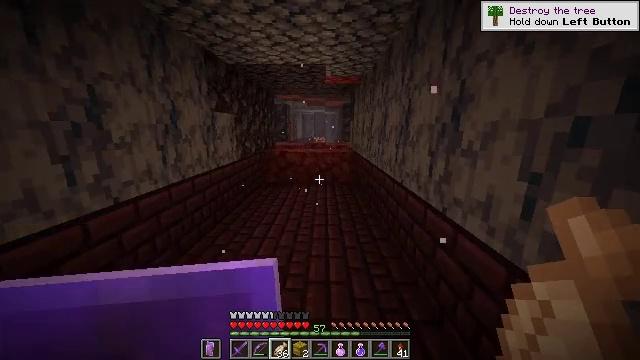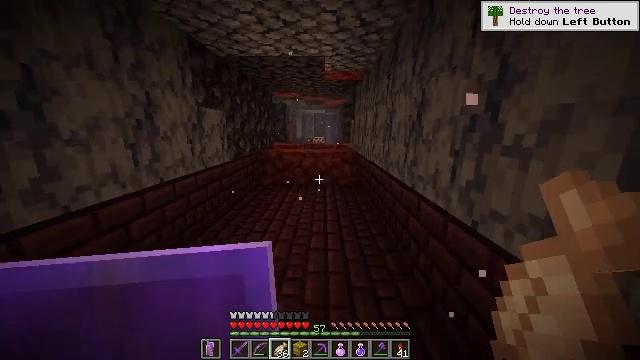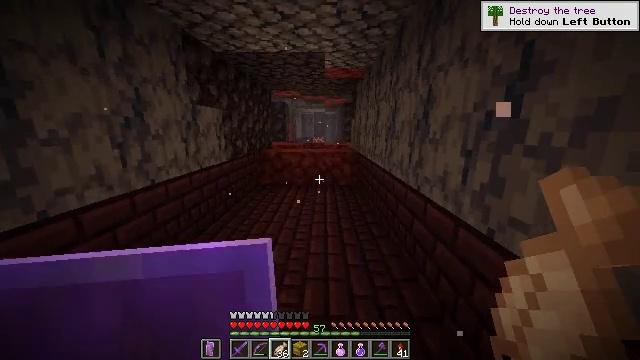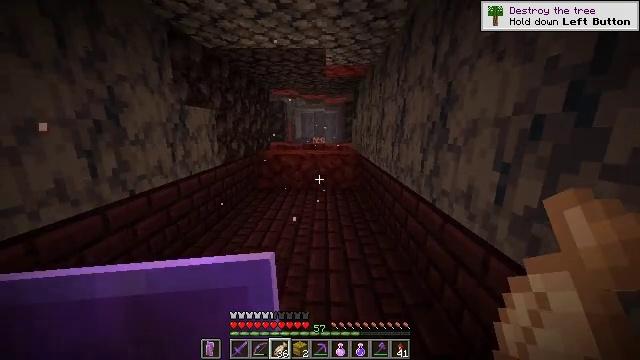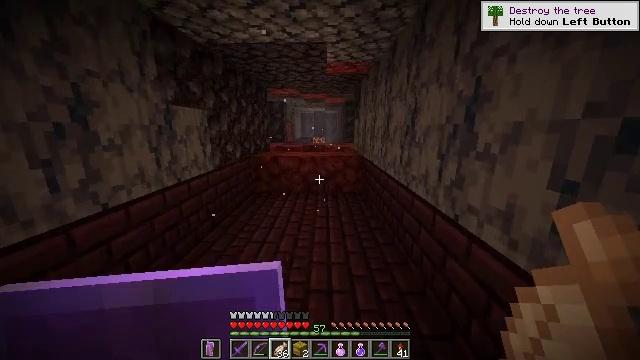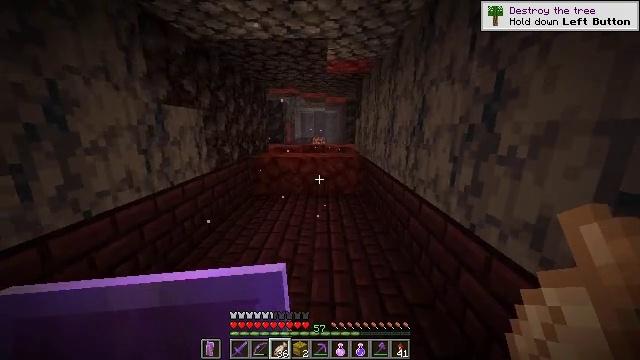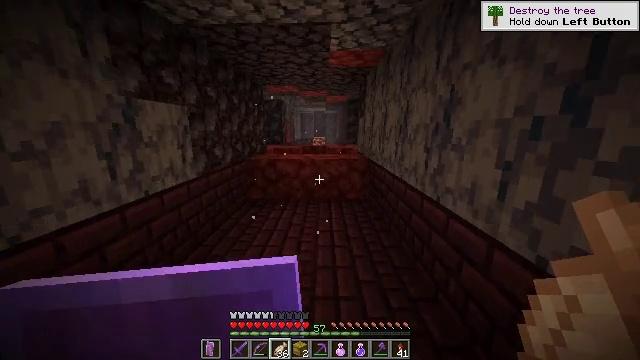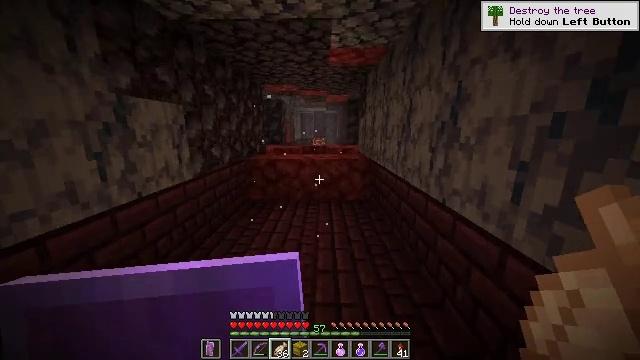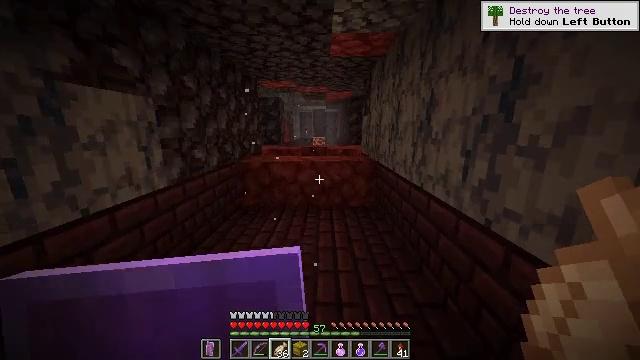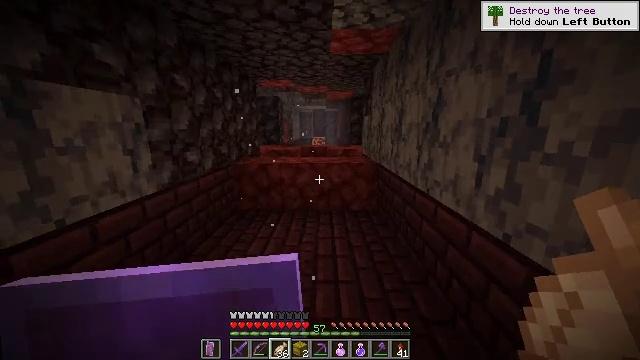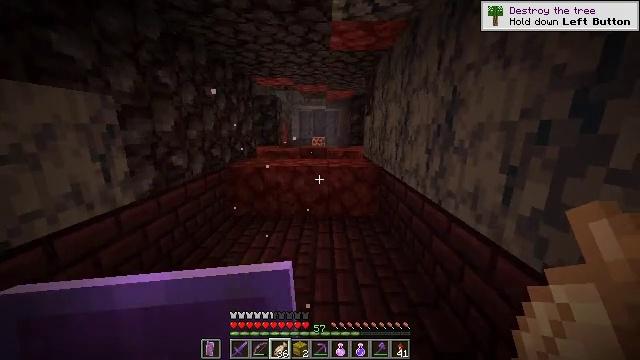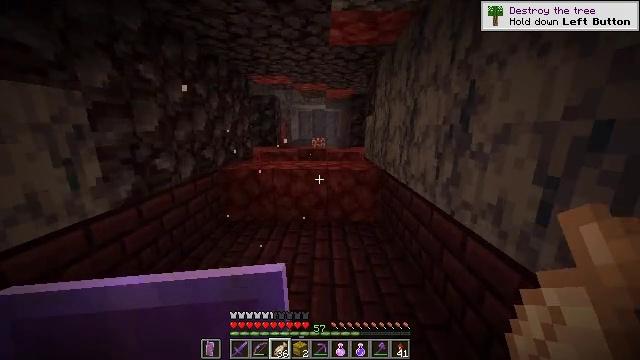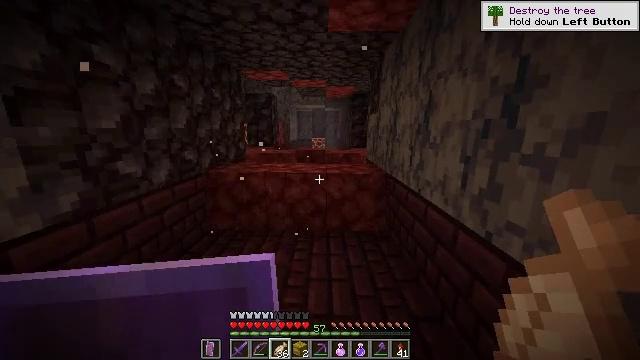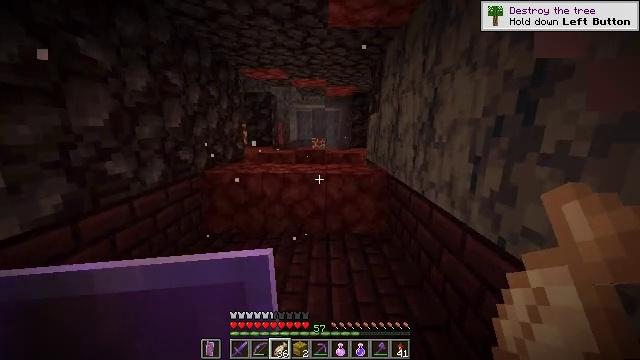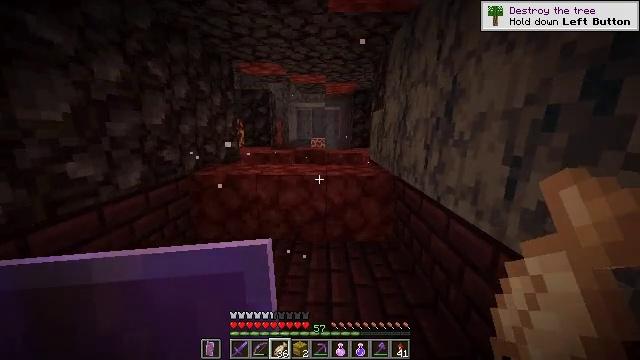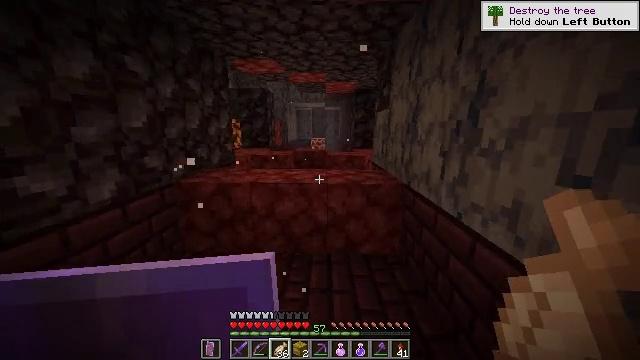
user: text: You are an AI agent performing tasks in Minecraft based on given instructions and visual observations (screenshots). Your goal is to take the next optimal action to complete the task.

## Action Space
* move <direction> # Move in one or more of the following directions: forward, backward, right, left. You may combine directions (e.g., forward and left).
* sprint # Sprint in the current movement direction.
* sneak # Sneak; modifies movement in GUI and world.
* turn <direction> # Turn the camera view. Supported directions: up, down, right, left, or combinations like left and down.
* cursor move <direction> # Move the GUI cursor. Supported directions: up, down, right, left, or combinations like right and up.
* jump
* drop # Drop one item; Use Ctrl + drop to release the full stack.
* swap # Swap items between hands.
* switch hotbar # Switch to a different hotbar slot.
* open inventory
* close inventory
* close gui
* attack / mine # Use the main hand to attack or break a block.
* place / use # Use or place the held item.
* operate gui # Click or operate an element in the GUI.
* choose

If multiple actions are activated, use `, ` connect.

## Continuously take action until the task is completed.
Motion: motion action
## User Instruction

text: Combat the magma cube.
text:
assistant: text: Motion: move forward, sprint
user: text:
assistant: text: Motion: move forward
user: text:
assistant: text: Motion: move forward
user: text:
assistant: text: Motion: move forward
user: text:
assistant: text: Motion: move forward
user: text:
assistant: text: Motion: move forward
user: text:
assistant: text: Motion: move forward
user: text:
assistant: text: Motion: move forward
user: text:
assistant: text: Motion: move forward
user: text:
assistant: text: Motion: move forward
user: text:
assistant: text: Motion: move forward
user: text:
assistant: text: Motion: move forward
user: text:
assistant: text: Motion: move forward
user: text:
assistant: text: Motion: move forward
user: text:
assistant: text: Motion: move forward
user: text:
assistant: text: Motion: move forward
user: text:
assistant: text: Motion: move forward
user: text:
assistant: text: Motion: move forward
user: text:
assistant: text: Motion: move forward, turn left, jump
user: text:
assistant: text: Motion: move forward, jump
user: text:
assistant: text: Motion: move forward, jump
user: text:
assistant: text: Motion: move forward, jump
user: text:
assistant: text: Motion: move forward, jump
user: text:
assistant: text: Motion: move forward
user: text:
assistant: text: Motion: move forward
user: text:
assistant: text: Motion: move forward
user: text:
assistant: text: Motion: move forward
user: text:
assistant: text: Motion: move forward
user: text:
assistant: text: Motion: move forward
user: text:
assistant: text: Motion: move forward